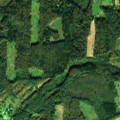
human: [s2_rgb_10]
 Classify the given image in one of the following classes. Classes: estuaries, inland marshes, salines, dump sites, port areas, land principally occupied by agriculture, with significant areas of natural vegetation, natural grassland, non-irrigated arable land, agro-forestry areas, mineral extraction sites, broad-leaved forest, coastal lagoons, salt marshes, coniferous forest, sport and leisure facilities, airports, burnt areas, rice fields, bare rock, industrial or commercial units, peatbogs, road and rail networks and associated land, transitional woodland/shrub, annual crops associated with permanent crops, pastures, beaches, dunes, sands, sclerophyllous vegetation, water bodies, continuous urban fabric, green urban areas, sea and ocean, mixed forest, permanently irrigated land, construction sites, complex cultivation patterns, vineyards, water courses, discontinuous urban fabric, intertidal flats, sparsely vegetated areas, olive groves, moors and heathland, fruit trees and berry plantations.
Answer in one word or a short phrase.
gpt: pastures, land principally occupied by agriculture, with significant areas of natural vegetation, coniferous forest, mixed forest, transitional woodland/shrub